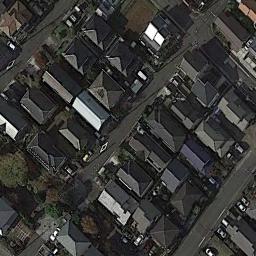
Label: dense_residential